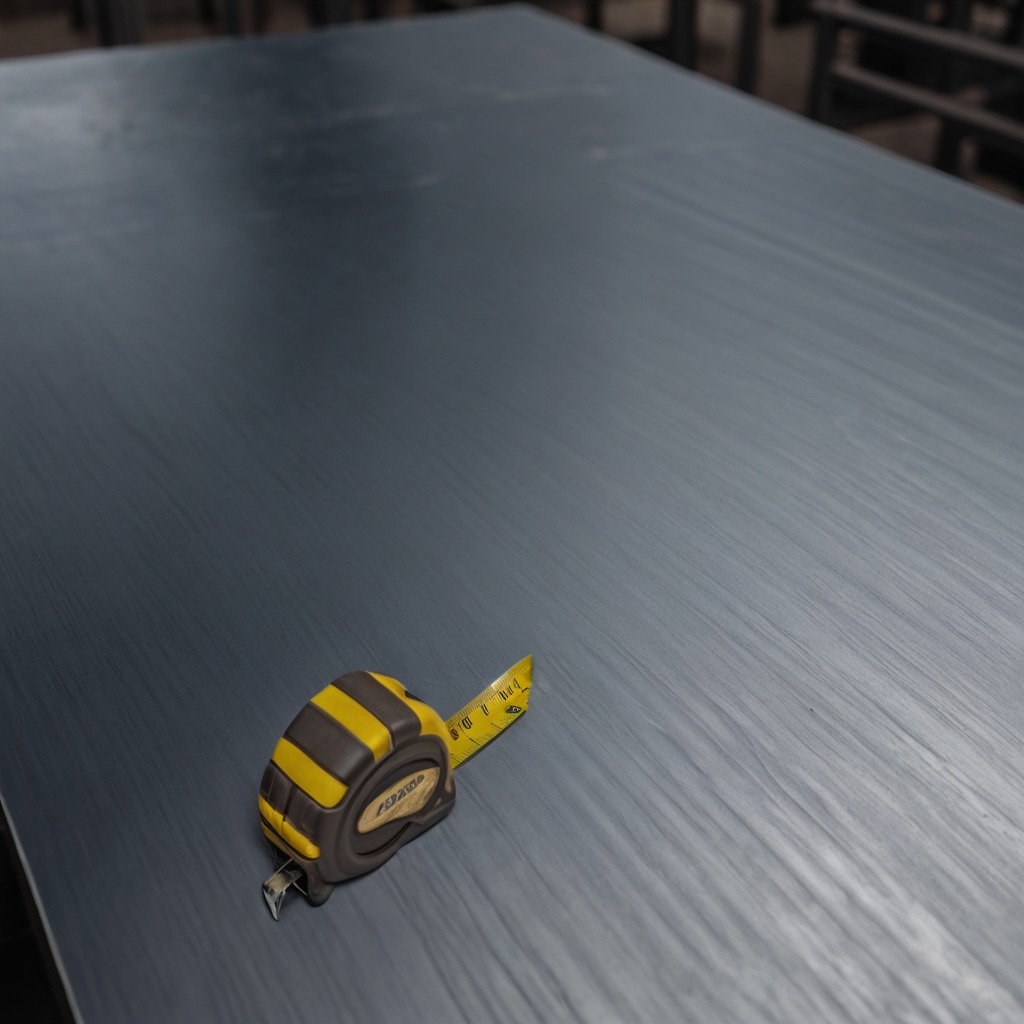
A measuring tape is lying on a cold steel table in a mining workshop.